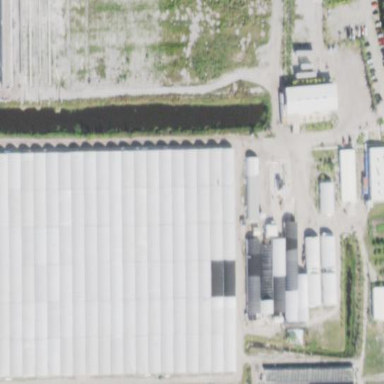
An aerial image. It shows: Greenhouse.